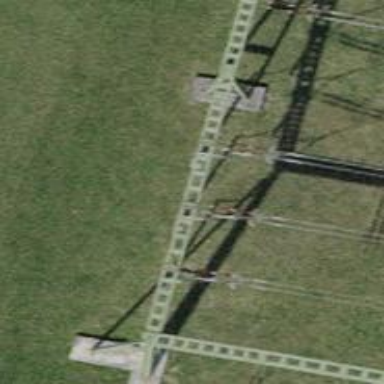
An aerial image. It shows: Insulator used in power equipment.